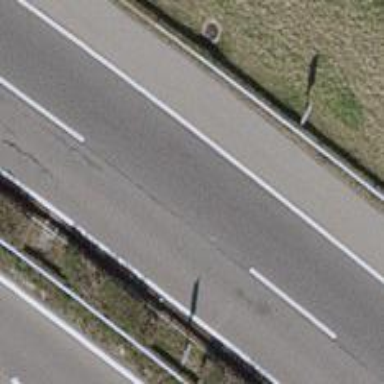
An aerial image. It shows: Asphalt motorway link.